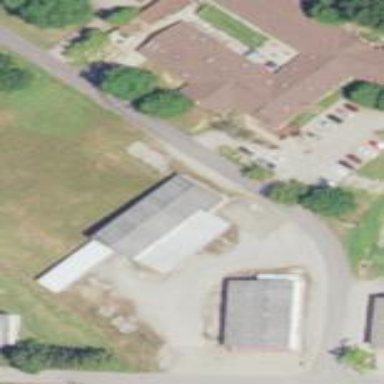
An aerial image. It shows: Warehouse.